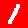
Digit: 1